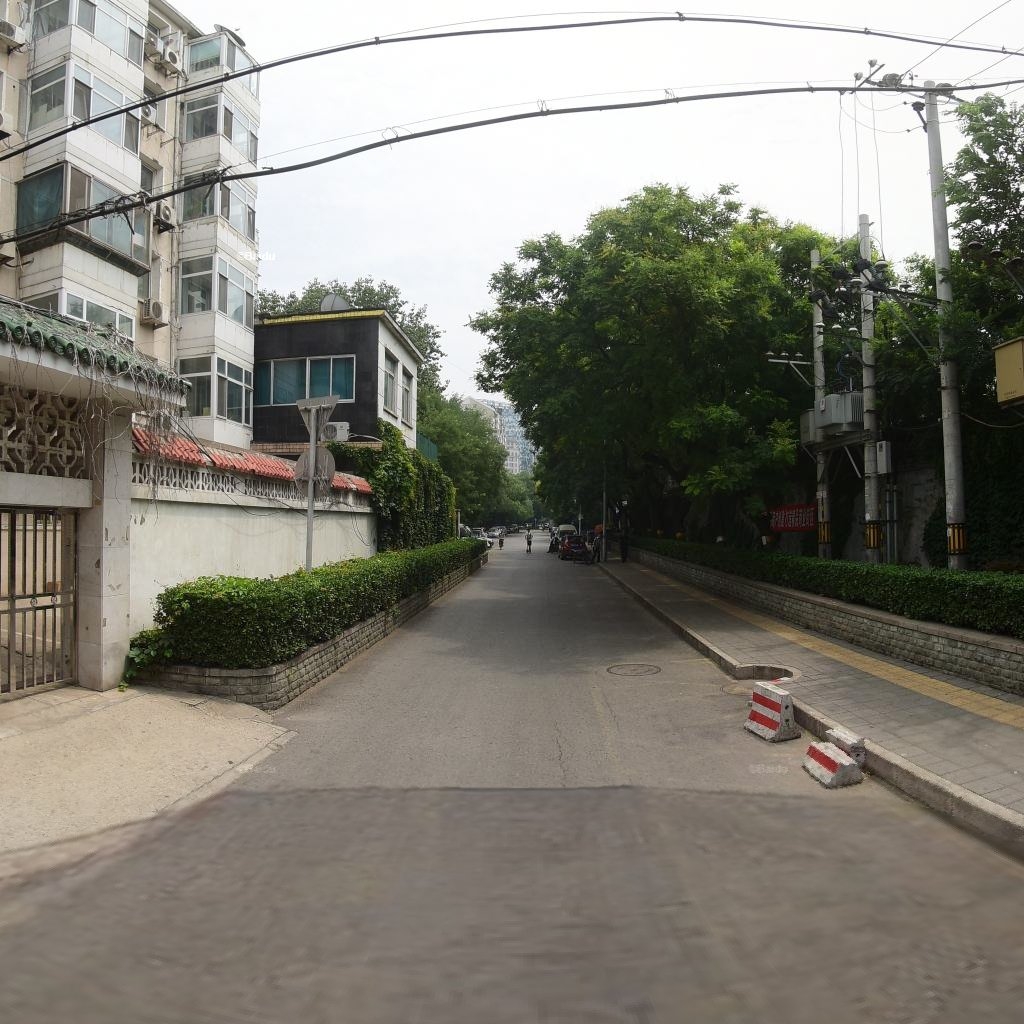
Region: Dongcheng
Road damage annotations: longitudinal crack, manhole cover, manhole cover, longitudinal crack